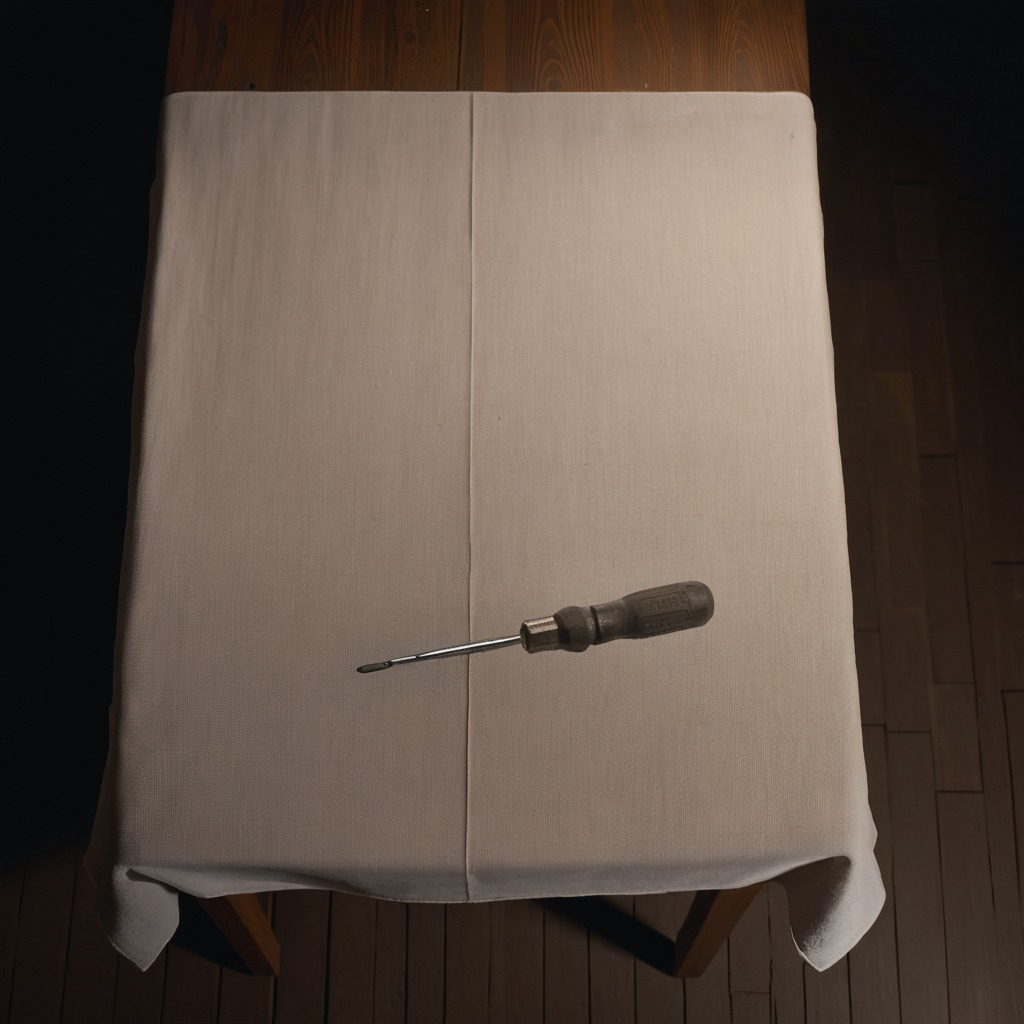
A screwdriver lies on a wooden table in a workshop at night.